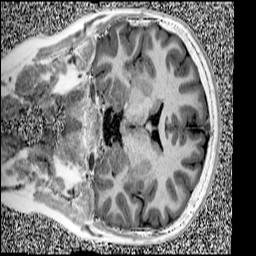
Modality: UNIT1
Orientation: coronal
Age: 13
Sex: male
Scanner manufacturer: siemens
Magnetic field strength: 3 T
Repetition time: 4 s
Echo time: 0.00299 s